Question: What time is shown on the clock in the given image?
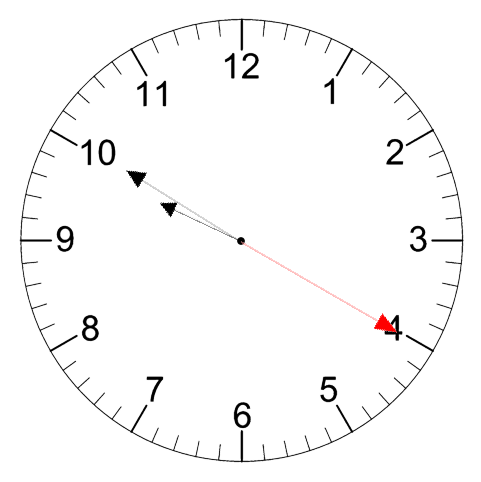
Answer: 09:50:20